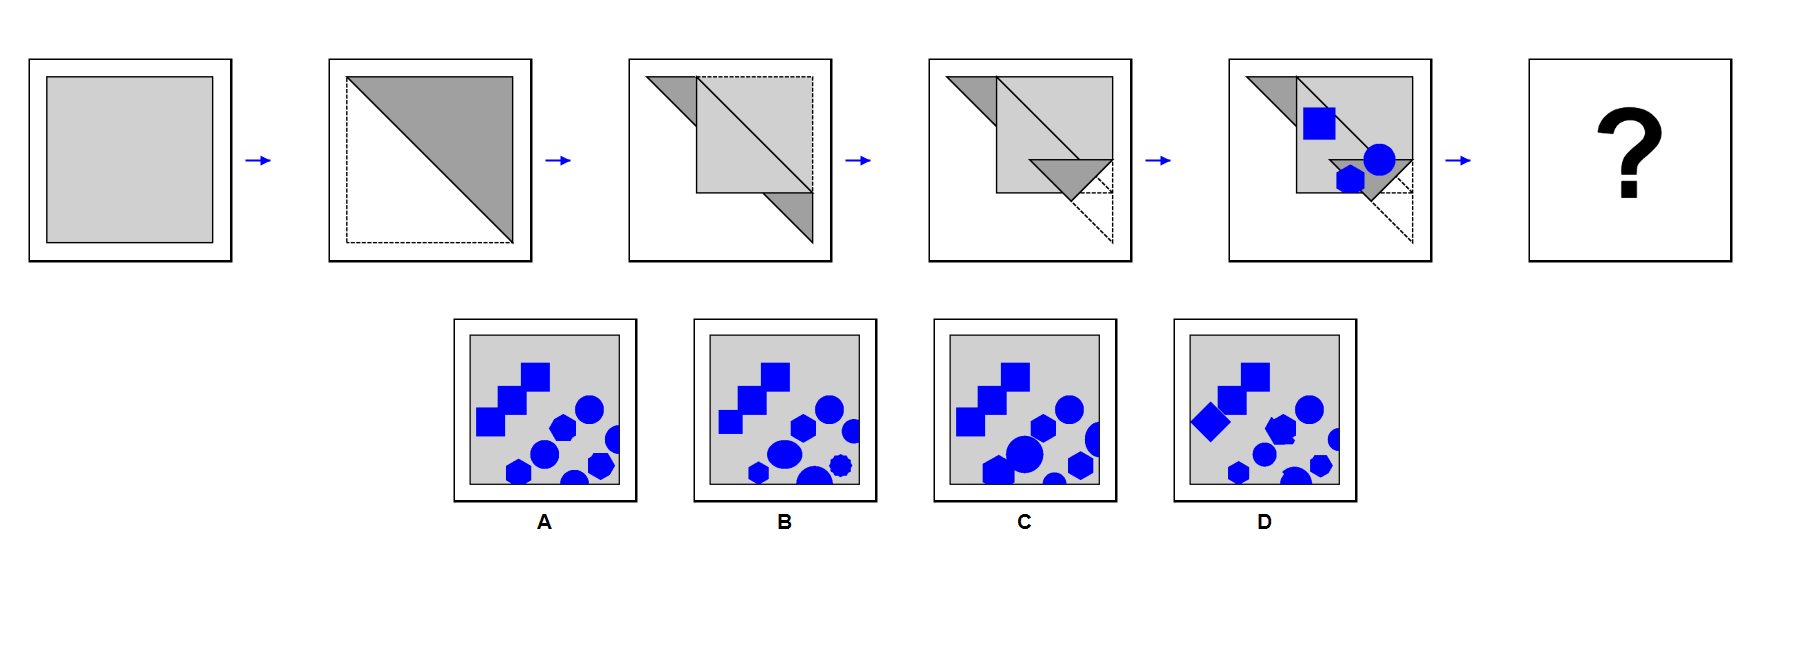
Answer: A